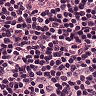
Metastatic tissue present: no